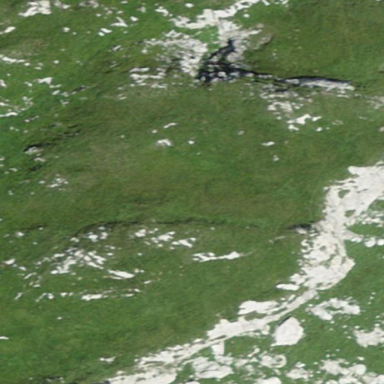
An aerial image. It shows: Landscape dominated by bare rock.